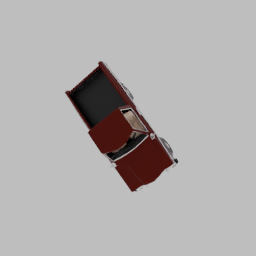
Label: mechanical